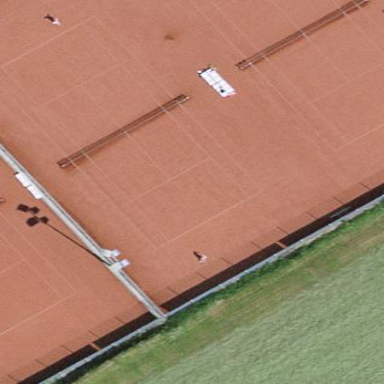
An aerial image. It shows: Tennis court with sandy surface located in pitch designated for leisure land.